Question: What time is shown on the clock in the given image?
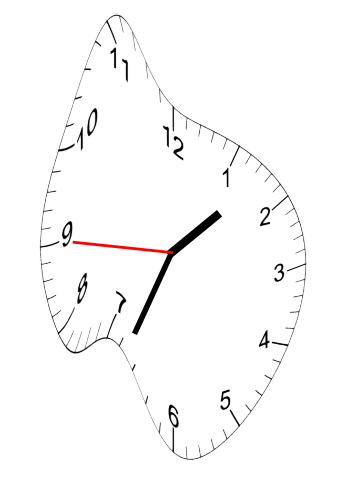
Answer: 01:33:45